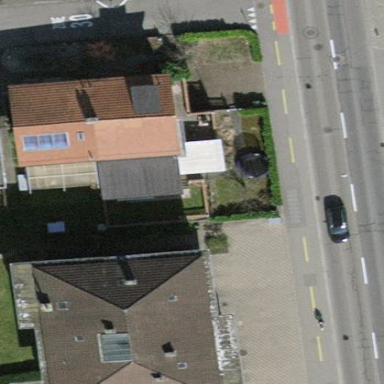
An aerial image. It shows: Building with tiled roof.